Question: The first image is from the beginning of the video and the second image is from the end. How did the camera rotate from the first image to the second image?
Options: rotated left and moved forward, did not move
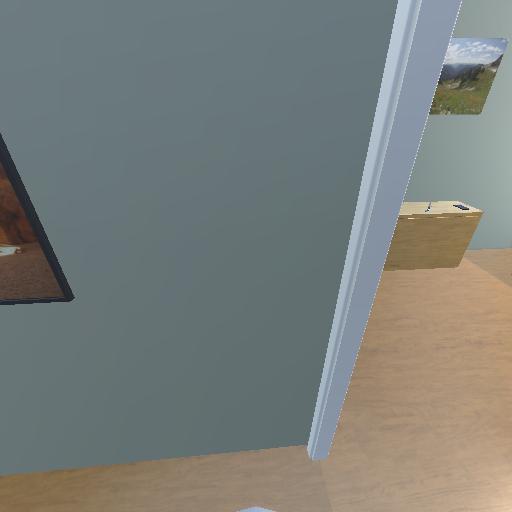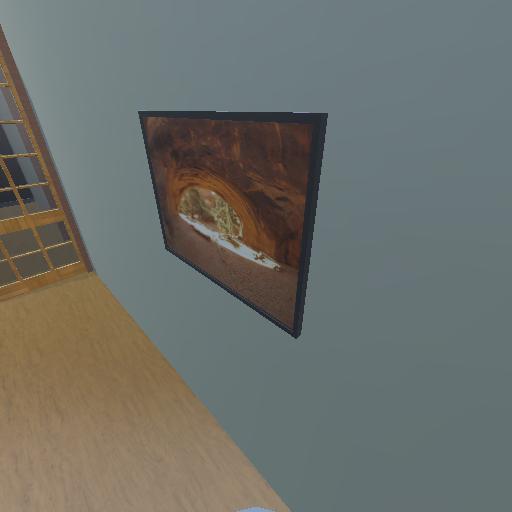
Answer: rotated left and moved forward